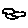
Label: cloud